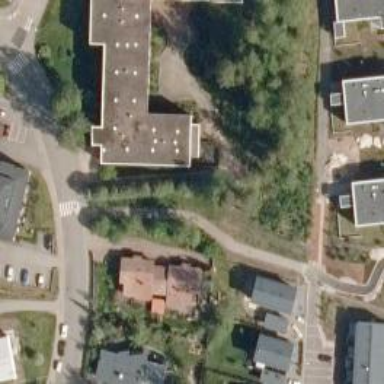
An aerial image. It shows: Footway along the road.